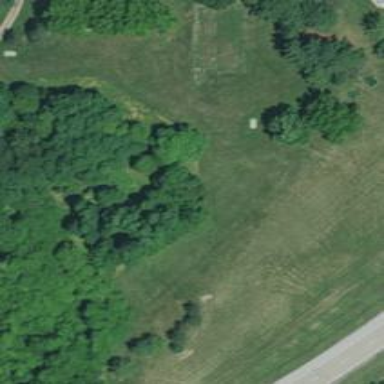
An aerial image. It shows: Disc golf hole.